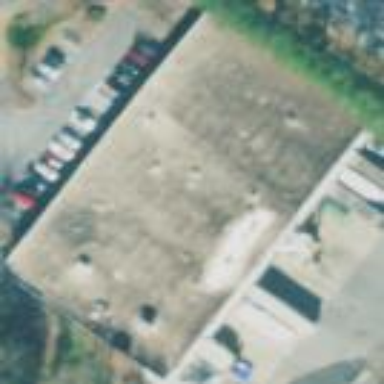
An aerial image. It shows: Warehouse.